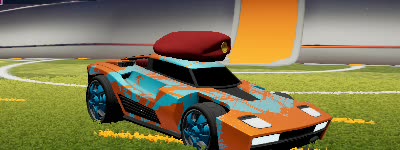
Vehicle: breakout